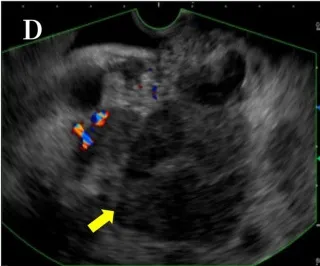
The measured cross-sectional size of the mass was 4.9 cm x 4.8 cm (D).
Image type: radiology (ultrasound)